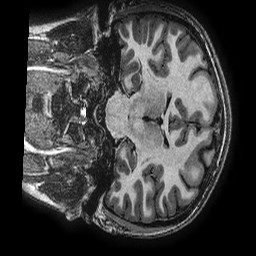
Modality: T1w
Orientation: coronal
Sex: female
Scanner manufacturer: ge
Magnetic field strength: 3 T
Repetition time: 0.00766 s
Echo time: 0.003476 s